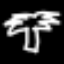
Label: palm tree